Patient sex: M
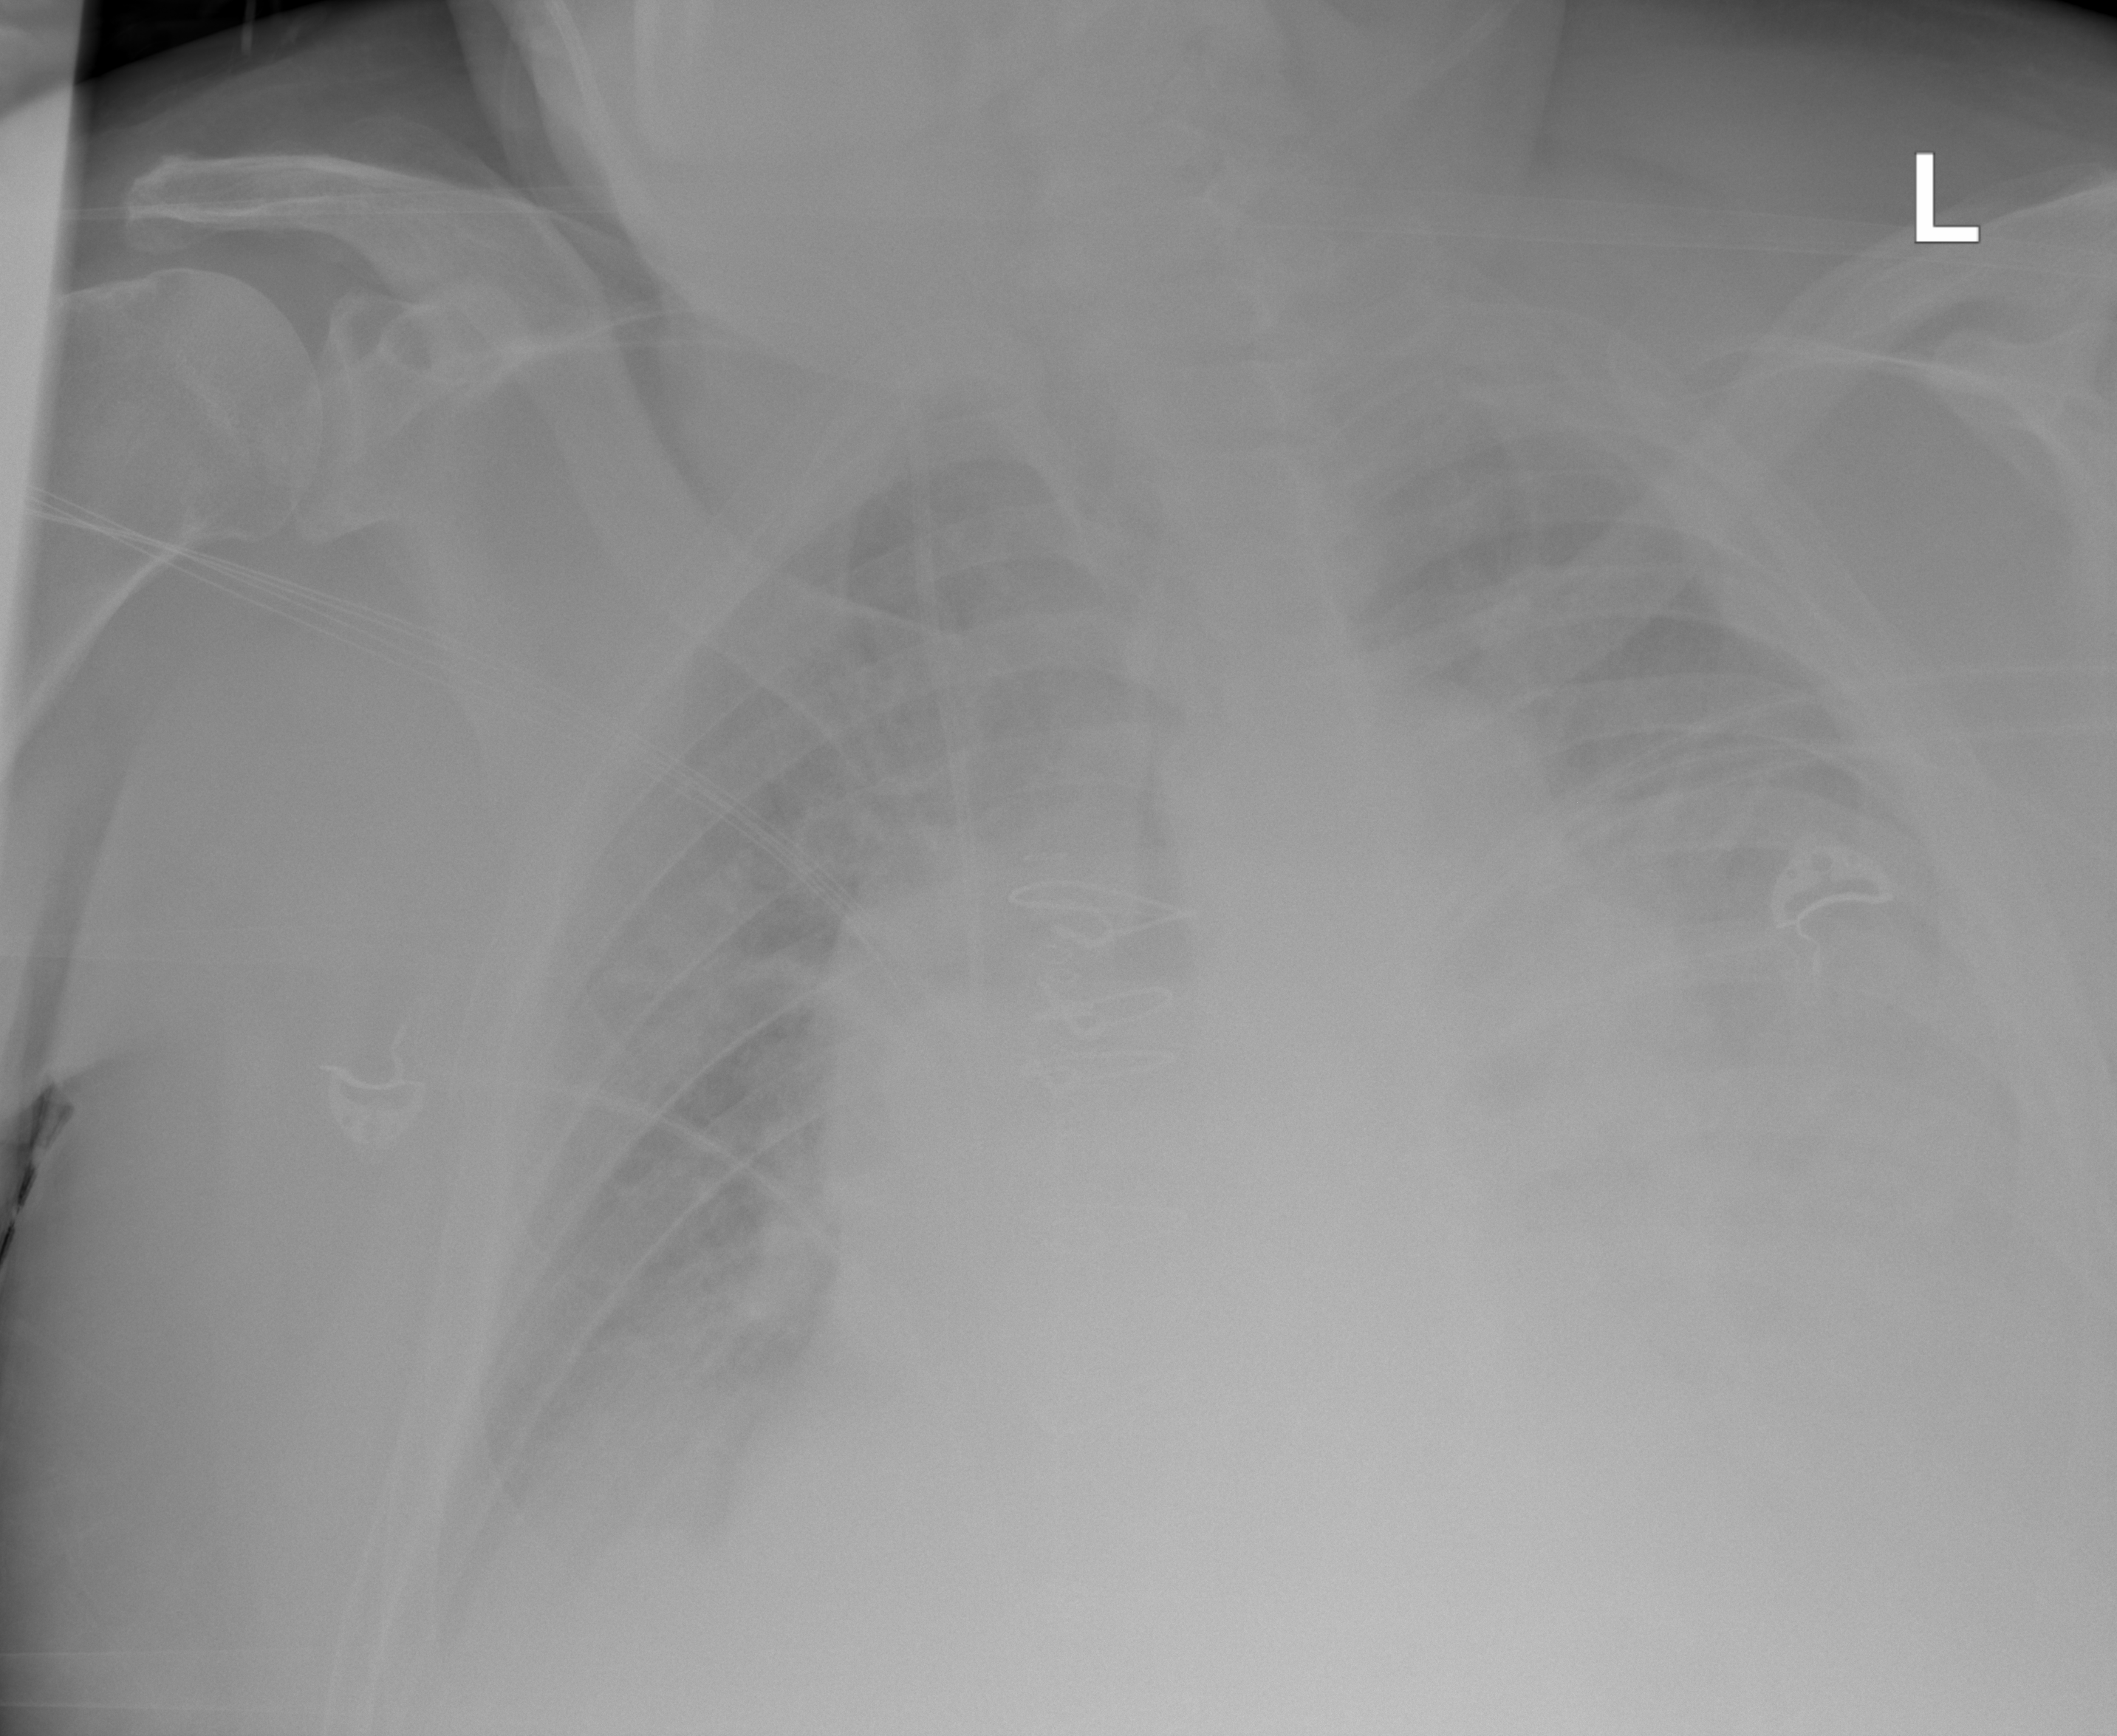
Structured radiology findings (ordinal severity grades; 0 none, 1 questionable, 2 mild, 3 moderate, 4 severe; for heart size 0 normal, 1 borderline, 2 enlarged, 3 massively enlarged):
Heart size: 2
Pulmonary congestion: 1
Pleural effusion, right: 1
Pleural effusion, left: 3
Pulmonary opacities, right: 0
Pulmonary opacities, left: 0
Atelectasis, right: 0
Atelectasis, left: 3